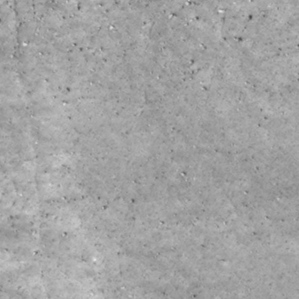
Label: non_frost